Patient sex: F
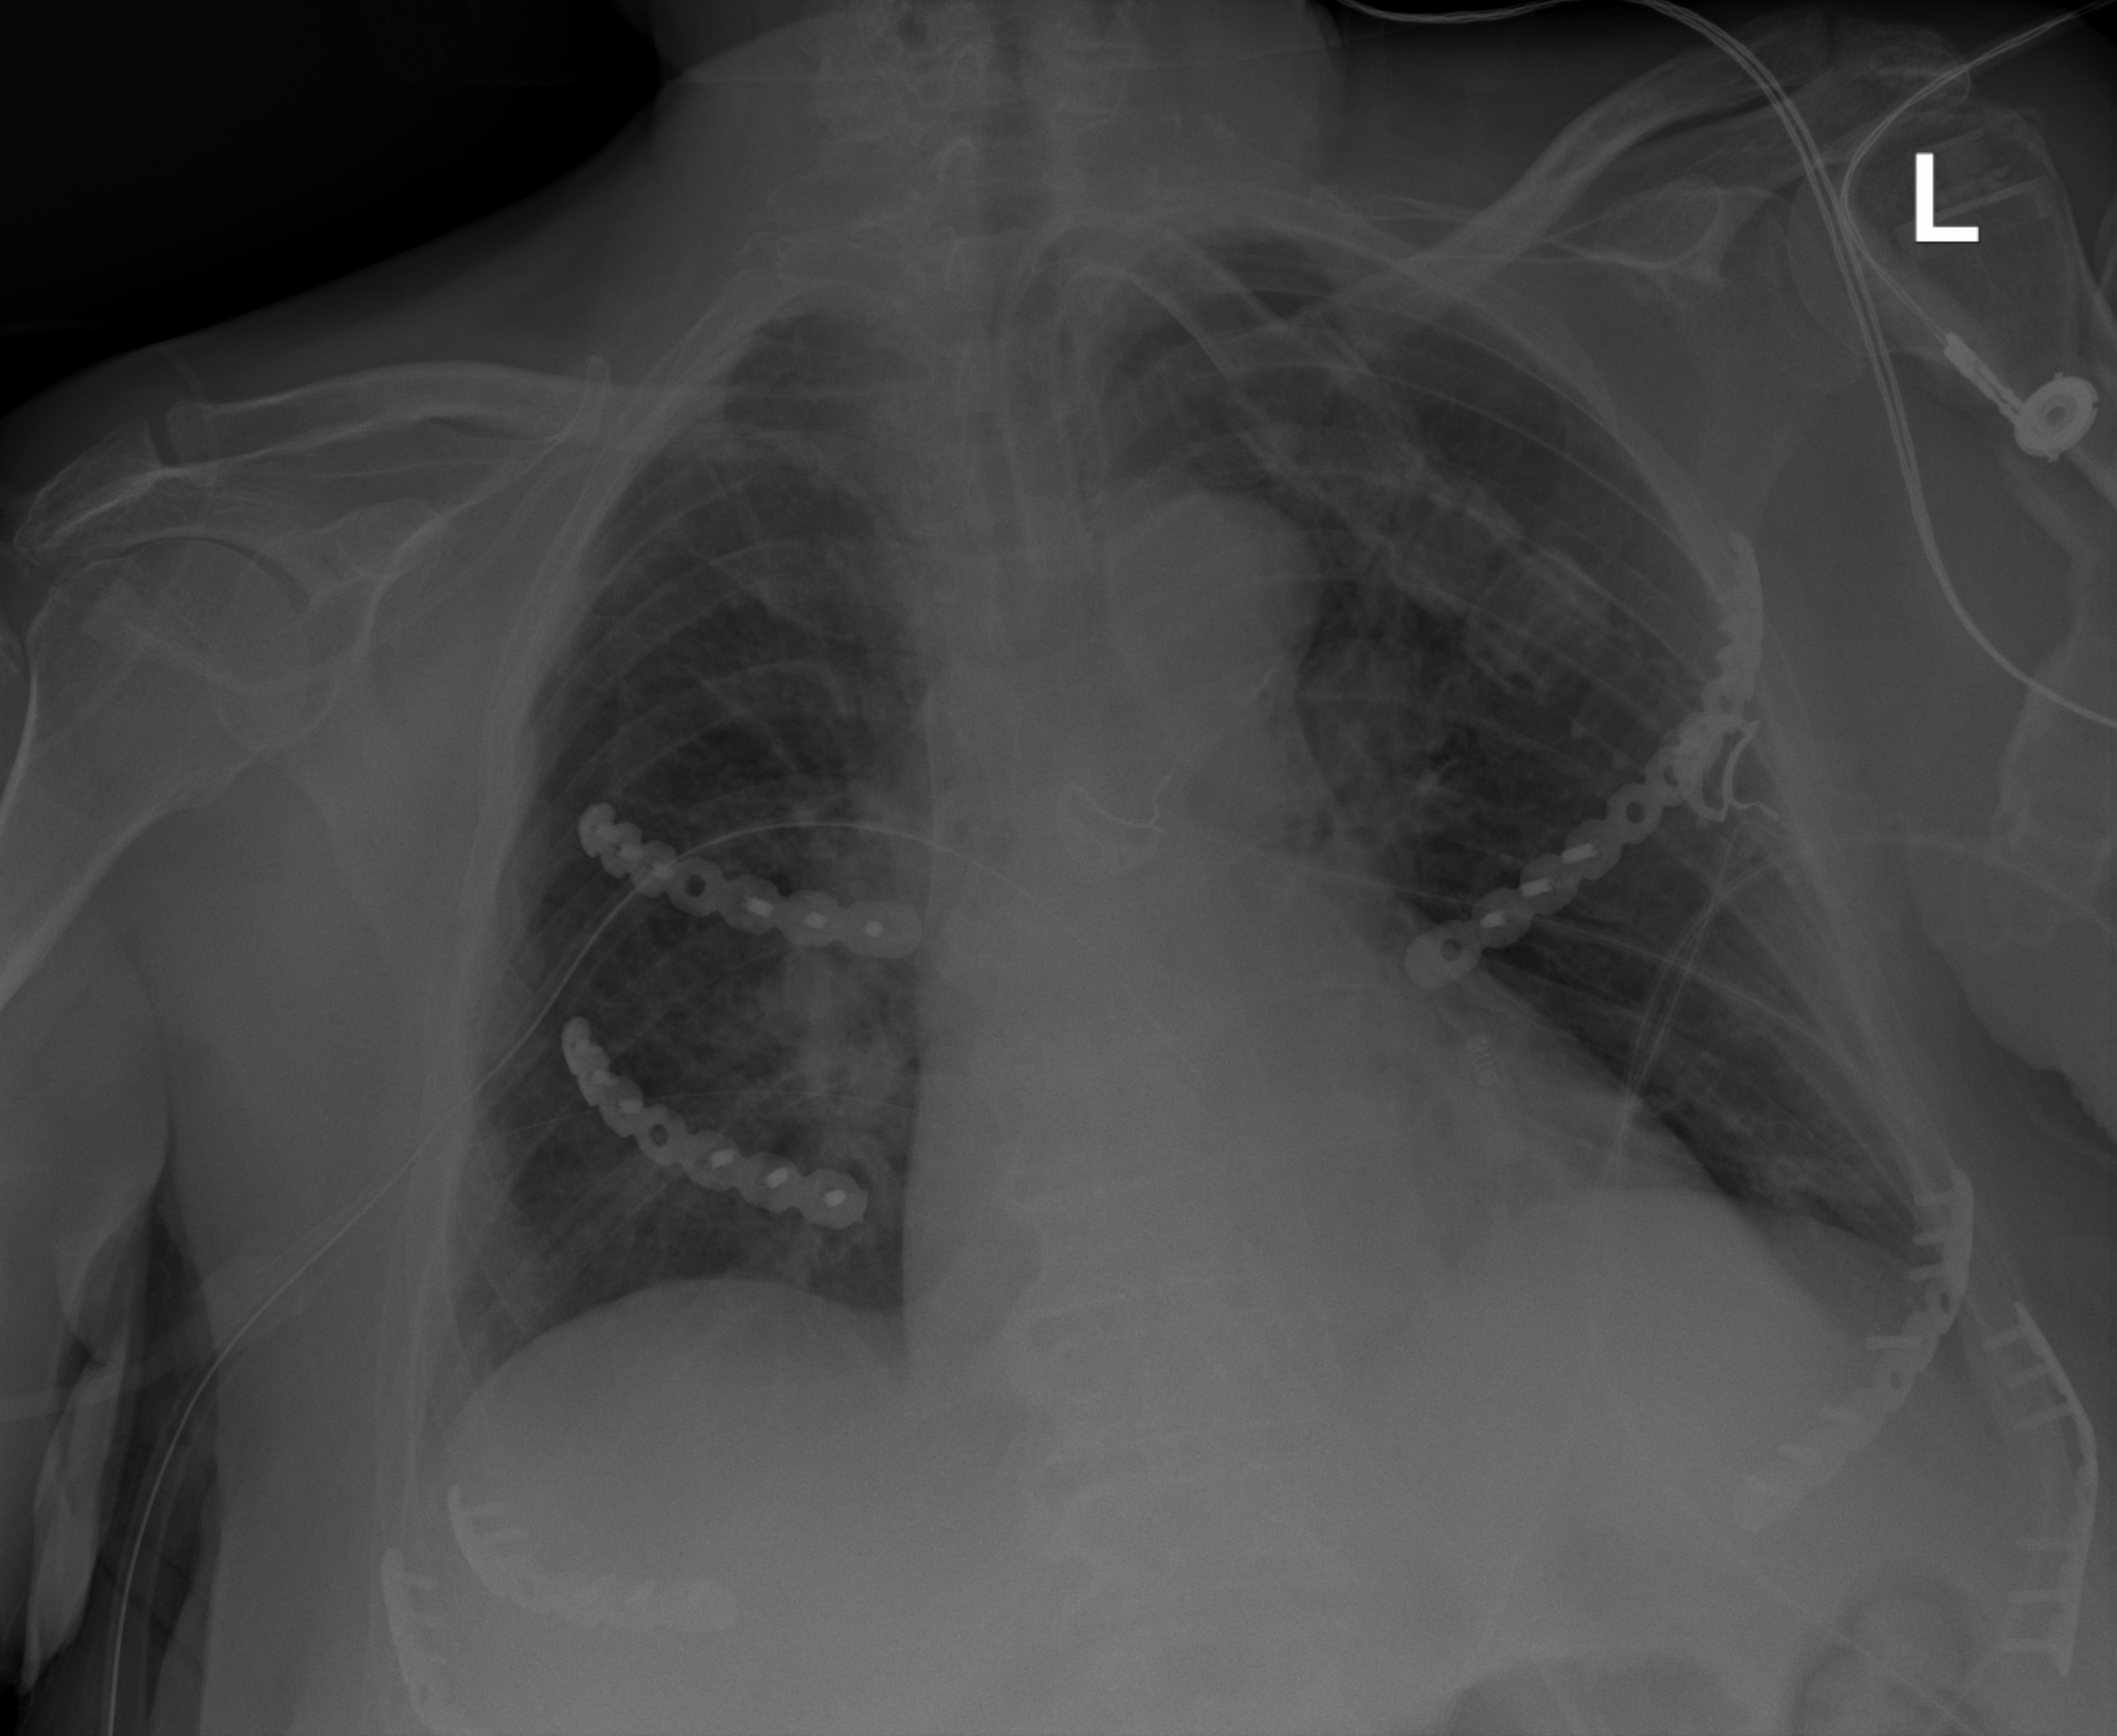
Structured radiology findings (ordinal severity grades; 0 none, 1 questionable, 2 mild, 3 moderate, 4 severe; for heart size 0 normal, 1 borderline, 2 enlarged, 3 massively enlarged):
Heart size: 1
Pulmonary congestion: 2
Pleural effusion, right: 2
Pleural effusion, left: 0
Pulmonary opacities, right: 0
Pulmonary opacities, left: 0
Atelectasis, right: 2
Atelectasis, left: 2